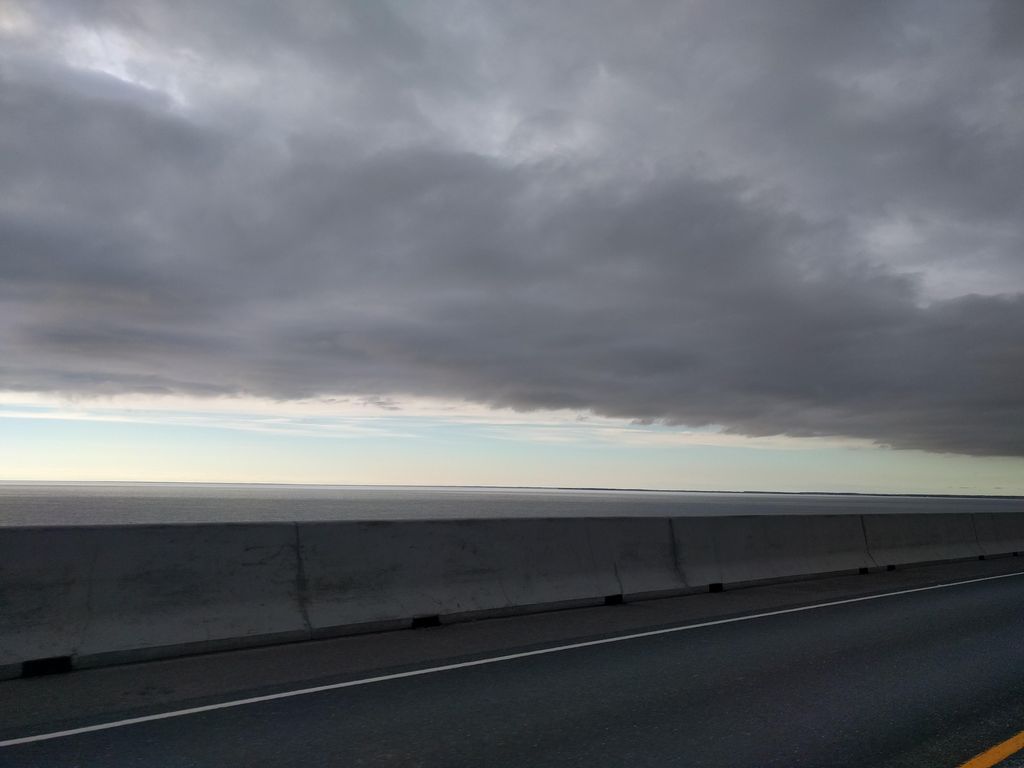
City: charlottetown